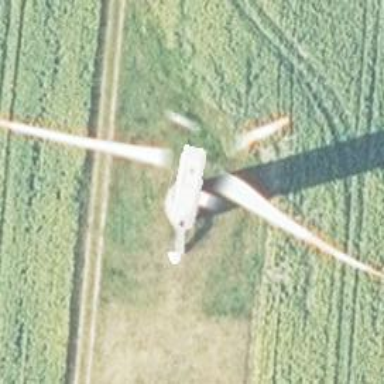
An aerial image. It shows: Wind-powered generator.